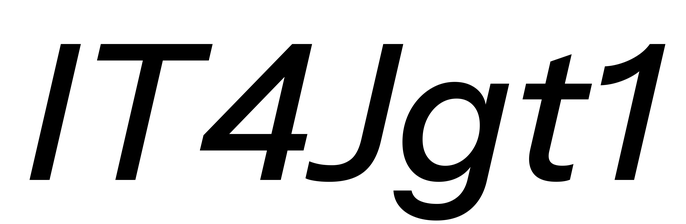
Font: InstrumentSans-Italic_Medium_Italic